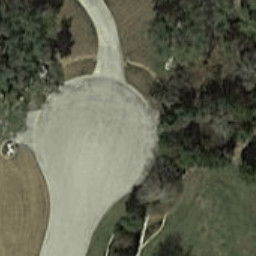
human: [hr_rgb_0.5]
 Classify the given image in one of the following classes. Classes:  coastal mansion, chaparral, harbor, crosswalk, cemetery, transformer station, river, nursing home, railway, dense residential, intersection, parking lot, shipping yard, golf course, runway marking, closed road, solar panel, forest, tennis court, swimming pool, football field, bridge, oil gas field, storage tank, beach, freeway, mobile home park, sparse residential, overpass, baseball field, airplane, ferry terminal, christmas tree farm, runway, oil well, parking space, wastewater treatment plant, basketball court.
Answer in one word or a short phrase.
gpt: closed road